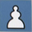
Piece: wP